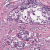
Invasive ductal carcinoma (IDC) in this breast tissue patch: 1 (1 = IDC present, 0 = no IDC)